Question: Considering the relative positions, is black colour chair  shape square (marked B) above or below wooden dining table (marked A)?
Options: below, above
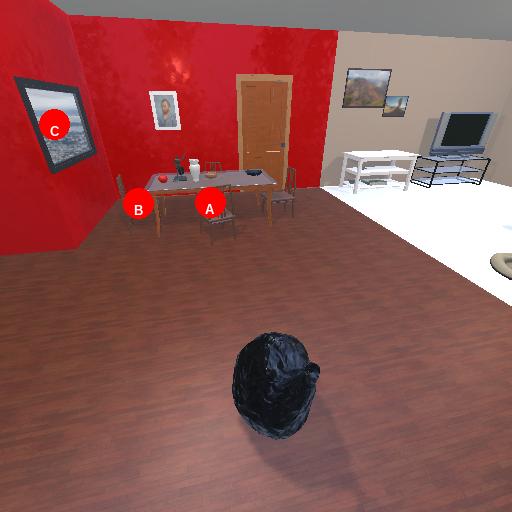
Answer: below